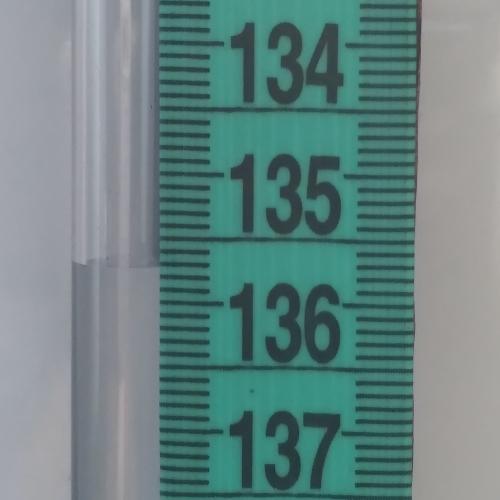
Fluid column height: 135.7 cm